Question: When I use the code below to make a JFrame using a GridBagLayout, this is the output:

I want the first three rows' buttons to all have equal widths, but they aren't.
I also want the fourth row buttons to all have equal widths.
How can I do this?
Here is the code:
'''
public Test() {
setTitle("Calculator");
setDefaultCloseOperation(JFrame.EXIT_ON_CLOSE);
JMenuBar menu = new JMenuBar();
setJMenuBar(menu);
setLayout(new GridBagLayout());
GridBagConstraints c = new GridBagConstraints();
field = new JTextField(20);
field.setFont(new Font("Cambria Math", Font.PLAIN, 32));
field.setEditable(false);
updateDisplay();
c.fill = GridBagConstraints.HORIZONTAL;
//c.insets = new Insets(9,9,9,9);
c.gridx = 0;
c.gridy = 0;
c.gridwidth = 24;
c.gridheight = 2;
add(field, c);
// sin, cos, tan
c.weightx = 0;
c.gridwidth = 4;
c.gridheight = 1;
c.gridx = 0;
c.weightx = 0;
c.gridy = 2;
add(createButton("sin"), c);
c.gridx = 4;
add(createButton("cos"), c);
c.gridx = 8;
add(createButton("tan"), c);
// cot, sec, csc
c.gridx = 0;
c.gridy = 3;
add(createButton("cot"), c);
c.gridx = 4;
add(createButton("sec"), c);
c.gridx = 8;
add(createButton("csc"), c);
// asin, acos, atan
c.gridx = 0;
c.gridy = 4;
add(createButton("asin"), c);
c.gridx = 4;
add(createButton("acos"), c);
c.gridx = 8;
add(createButton("atan"), c);
// atan2, acot, asec, acsc
c.gridy = 5;
c.gridwidth = 3;
c.weightx = 0;
c.gridx = 0;
add(createButton("atan2"), c);
c.gridx = 3;
add(createButton("acot"), c);
c.gridx = 6;
add(createButton("asec"), c);
c.gridx = 9;
add(createButton("acsc"), c);
pack();
setVisible(true);
}
public JButton createButton(String name) {
JButton button = new JButton(name);
button.setActionCommand(name);
button.addActionListener(this);
button.setFont(new Font("Dialog", Font.PLAIN, 25));
return button;
}
'''
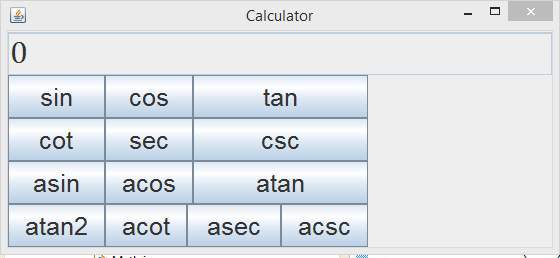
Answer: I don't think you can use GridBagLayout for this.
Instead create a main panel with a GridLayout(0, 1);
Then create second panel for the first 3 buttons with a GridLayout(1, 0) and add this panel to the first panel.
Repeat for the other three rows.